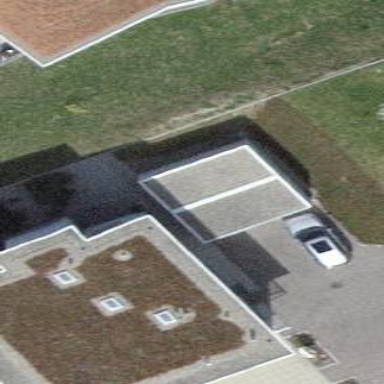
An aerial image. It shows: Garage building.